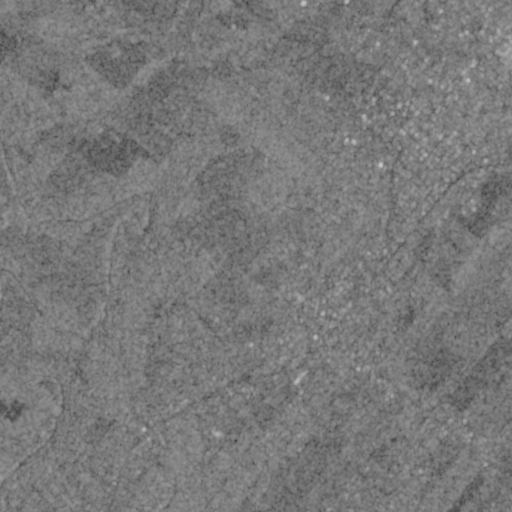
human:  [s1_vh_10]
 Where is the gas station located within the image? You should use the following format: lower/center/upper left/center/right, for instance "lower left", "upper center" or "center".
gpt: The gas station is located in the upper right of the image.
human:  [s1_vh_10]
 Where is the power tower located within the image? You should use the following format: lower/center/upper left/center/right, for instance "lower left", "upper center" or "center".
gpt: The power tower is located in the lower right of the image.
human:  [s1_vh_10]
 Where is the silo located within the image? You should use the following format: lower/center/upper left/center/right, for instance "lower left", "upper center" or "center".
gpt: The silo is located in the lower center of the image.
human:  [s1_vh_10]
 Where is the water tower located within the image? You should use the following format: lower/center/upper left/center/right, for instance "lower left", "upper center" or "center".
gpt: The water tower is located in the right of the image.
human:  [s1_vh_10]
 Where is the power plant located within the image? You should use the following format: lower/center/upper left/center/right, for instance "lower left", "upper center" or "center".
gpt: There is no power plant in the image.

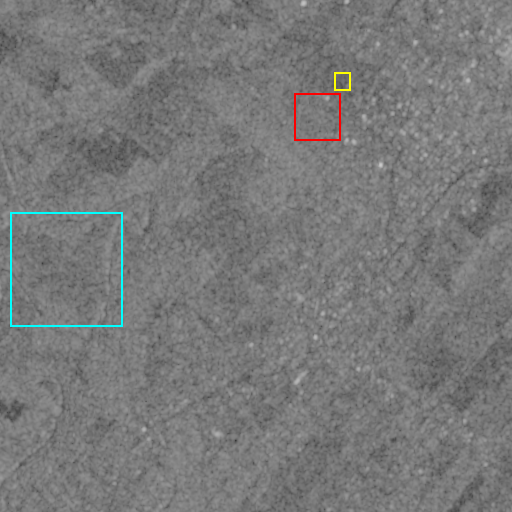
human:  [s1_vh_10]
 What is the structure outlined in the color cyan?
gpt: The structure outlined in cyan is a crop field.
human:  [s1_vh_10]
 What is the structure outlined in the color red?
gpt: The structure outlined in red is a park.
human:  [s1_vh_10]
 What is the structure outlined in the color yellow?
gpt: The structure outlined in yellow is a track.
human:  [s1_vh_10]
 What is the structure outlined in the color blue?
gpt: There is no blue outline.